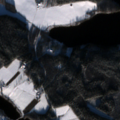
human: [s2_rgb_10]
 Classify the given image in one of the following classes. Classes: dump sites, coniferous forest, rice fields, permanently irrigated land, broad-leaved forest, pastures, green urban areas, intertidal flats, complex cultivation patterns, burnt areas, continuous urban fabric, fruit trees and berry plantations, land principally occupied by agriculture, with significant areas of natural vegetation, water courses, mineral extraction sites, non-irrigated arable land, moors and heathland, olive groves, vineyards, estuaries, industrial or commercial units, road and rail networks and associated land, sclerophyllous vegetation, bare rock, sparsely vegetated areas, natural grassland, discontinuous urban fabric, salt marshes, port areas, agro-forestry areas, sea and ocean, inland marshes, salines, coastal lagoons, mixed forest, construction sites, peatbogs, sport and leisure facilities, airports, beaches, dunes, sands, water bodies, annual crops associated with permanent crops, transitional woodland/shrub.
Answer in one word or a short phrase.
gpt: discontinuous urban fabric, non-irrigated arable land, land principally occupied by agriculture, with significant areas of natural vegetation, coniferous forest, mixed forest, water bodies